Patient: sex M, age 68
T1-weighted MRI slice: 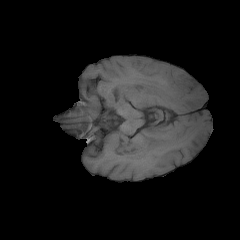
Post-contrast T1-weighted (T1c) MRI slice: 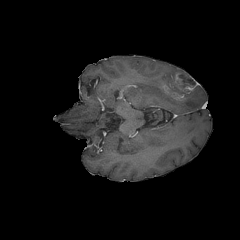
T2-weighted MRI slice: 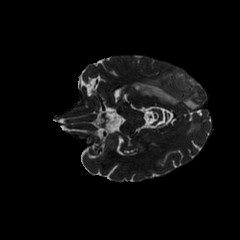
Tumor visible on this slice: yes
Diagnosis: Glioblastoma, IDH-wildtype
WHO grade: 4